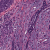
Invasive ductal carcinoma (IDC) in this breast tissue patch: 1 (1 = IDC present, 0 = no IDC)